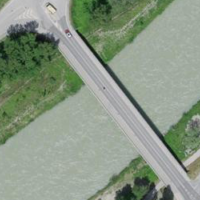
EUNIS habitat code: 15
Species observed at this site:
Onopordum acanthium